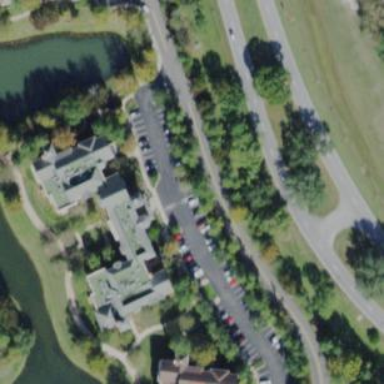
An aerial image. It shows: Hotel building.